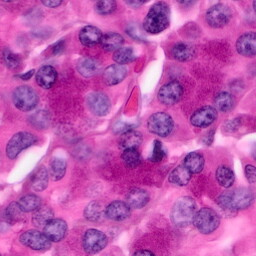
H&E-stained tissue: Pancreatic